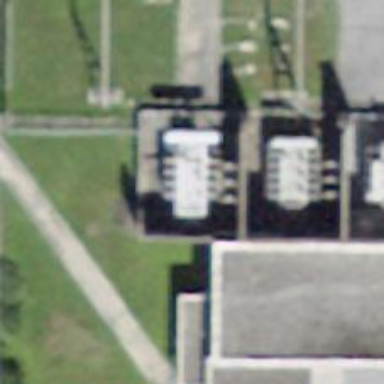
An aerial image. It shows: Transformer is shown.